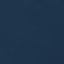
Land use / land cover class: SeaLake